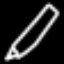
Label: pencil